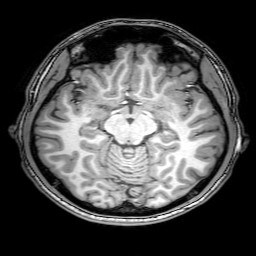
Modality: T1w
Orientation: coronal
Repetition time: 0.00828 s
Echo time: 0.00388 s